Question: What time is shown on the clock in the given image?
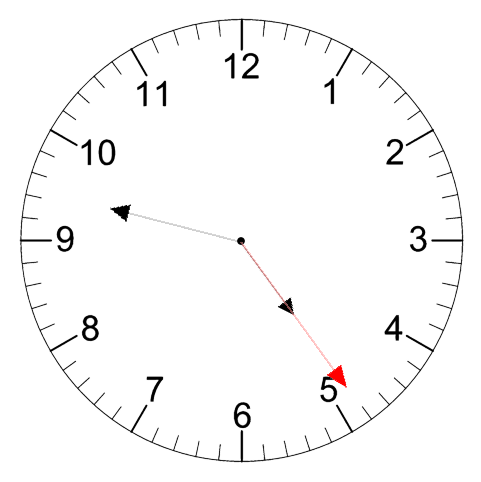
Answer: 04:47:24